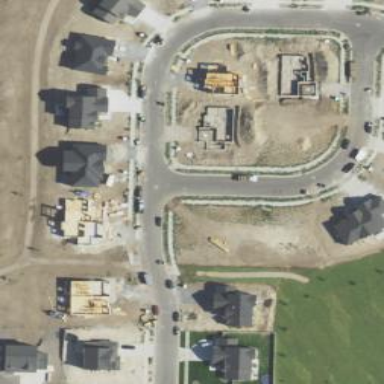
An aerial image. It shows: Residential road with separate sidewalk.